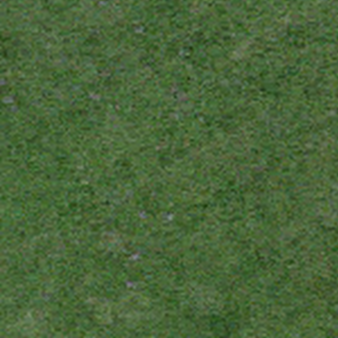
Label: other